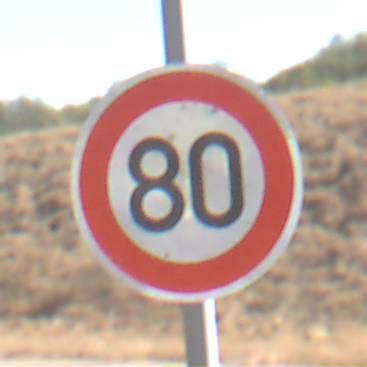
Verkehrszeichen: Geschwindigkeit80
Umgebung: Outdoor, RoadRail
Tageszeit: Midday
Wetter: Clear
Licht: Natural
Jahreszeit: Summer
Kontrast: HighContrast